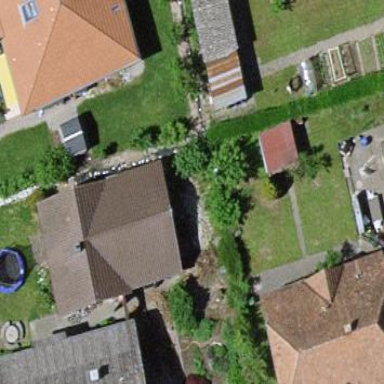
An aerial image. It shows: Shed.